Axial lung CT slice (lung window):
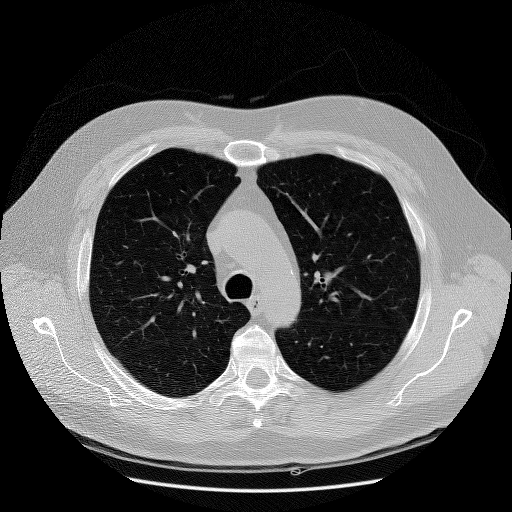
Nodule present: no